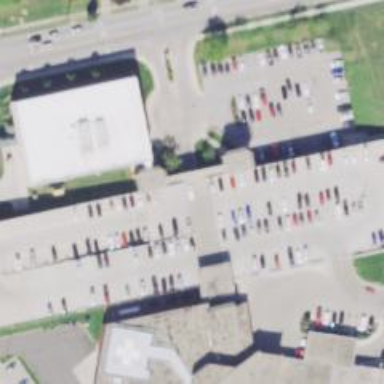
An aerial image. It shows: Multi-storey parking building.